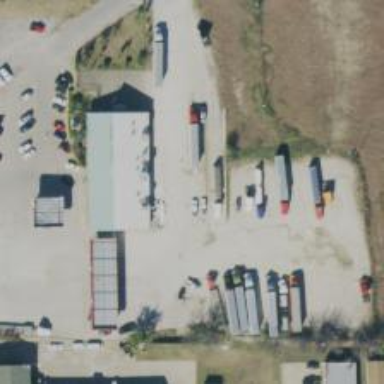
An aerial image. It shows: Weighbridge facility.